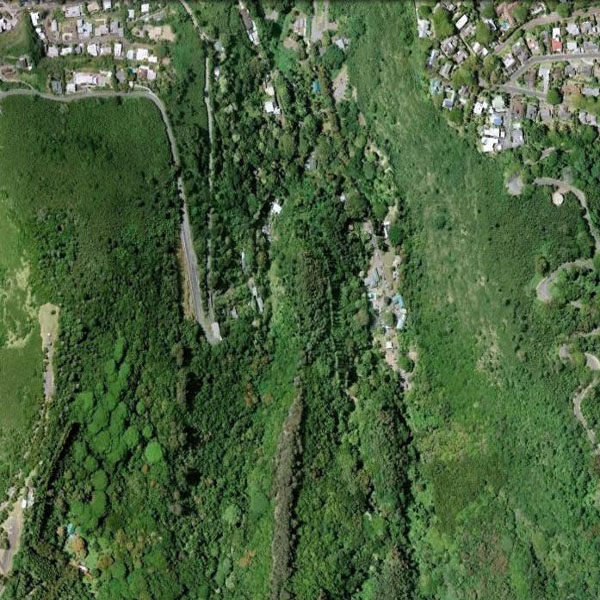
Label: Forest